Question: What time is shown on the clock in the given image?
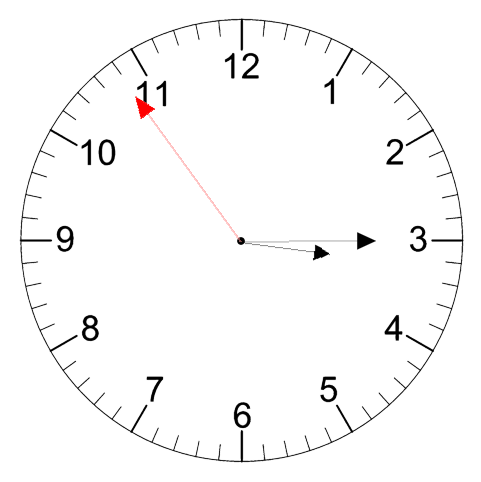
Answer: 03:14:54